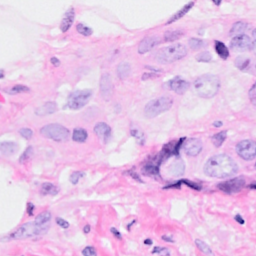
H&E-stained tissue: Breast